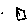
Label: house